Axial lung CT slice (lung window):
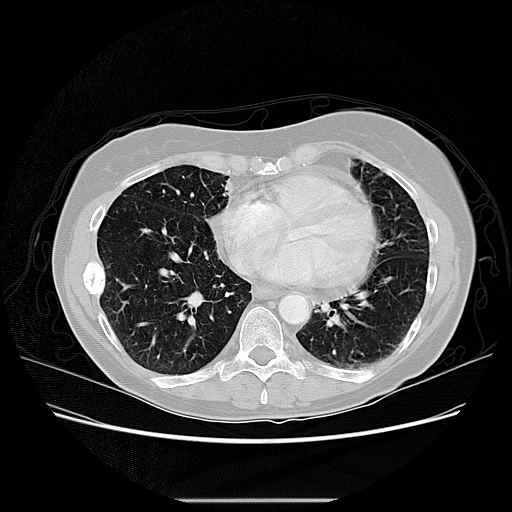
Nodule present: no